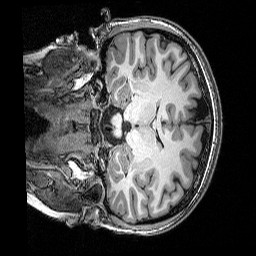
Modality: T1w
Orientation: coronal
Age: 20
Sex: female
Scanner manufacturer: siemens
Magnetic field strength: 3 T
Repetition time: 2.53 s
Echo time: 0.0035 s